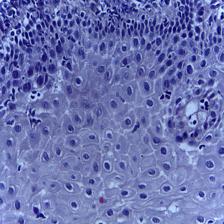
Diagnosis: OSCC